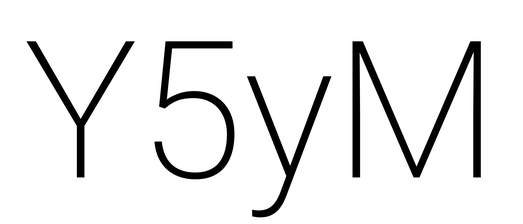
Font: Roboto_ExtraLight